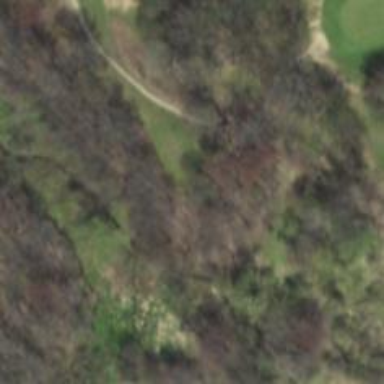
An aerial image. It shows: Grass area designated as golf tee.